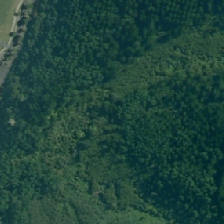
Land cover: herbaceous_freshwater_vege